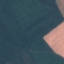
Land use / land cover: AnnualCrop